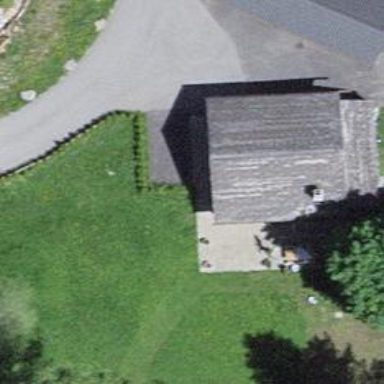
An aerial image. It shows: Simple house.